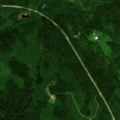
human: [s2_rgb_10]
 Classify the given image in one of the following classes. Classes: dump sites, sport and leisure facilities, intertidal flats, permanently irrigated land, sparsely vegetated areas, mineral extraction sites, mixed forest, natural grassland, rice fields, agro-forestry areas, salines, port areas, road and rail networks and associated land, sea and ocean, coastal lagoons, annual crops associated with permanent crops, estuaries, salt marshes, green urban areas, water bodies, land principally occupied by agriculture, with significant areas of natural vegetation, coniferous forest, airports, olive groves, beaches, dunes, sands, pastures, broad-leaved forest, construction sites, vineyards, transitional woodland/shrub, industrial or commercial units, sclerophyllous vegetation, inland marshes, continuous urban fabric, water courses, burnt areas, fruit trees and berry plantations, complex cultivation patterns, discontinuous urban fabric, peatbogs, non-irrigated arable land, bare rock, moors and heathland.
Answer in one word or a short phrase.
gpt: broad-leaved forest, mixed forest, transitional woodland/shrub